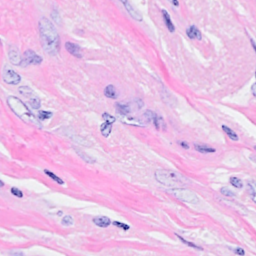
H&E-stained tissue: Breast